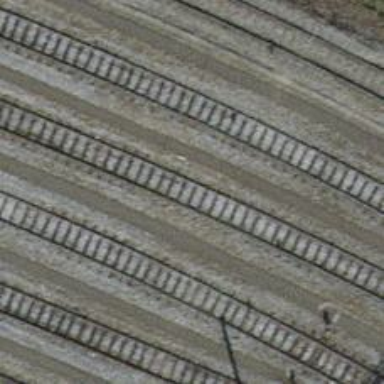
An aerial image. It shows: Rail yard with electrified contact lines for railway operations.